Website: ulta-beauty
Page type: delivery-shipping
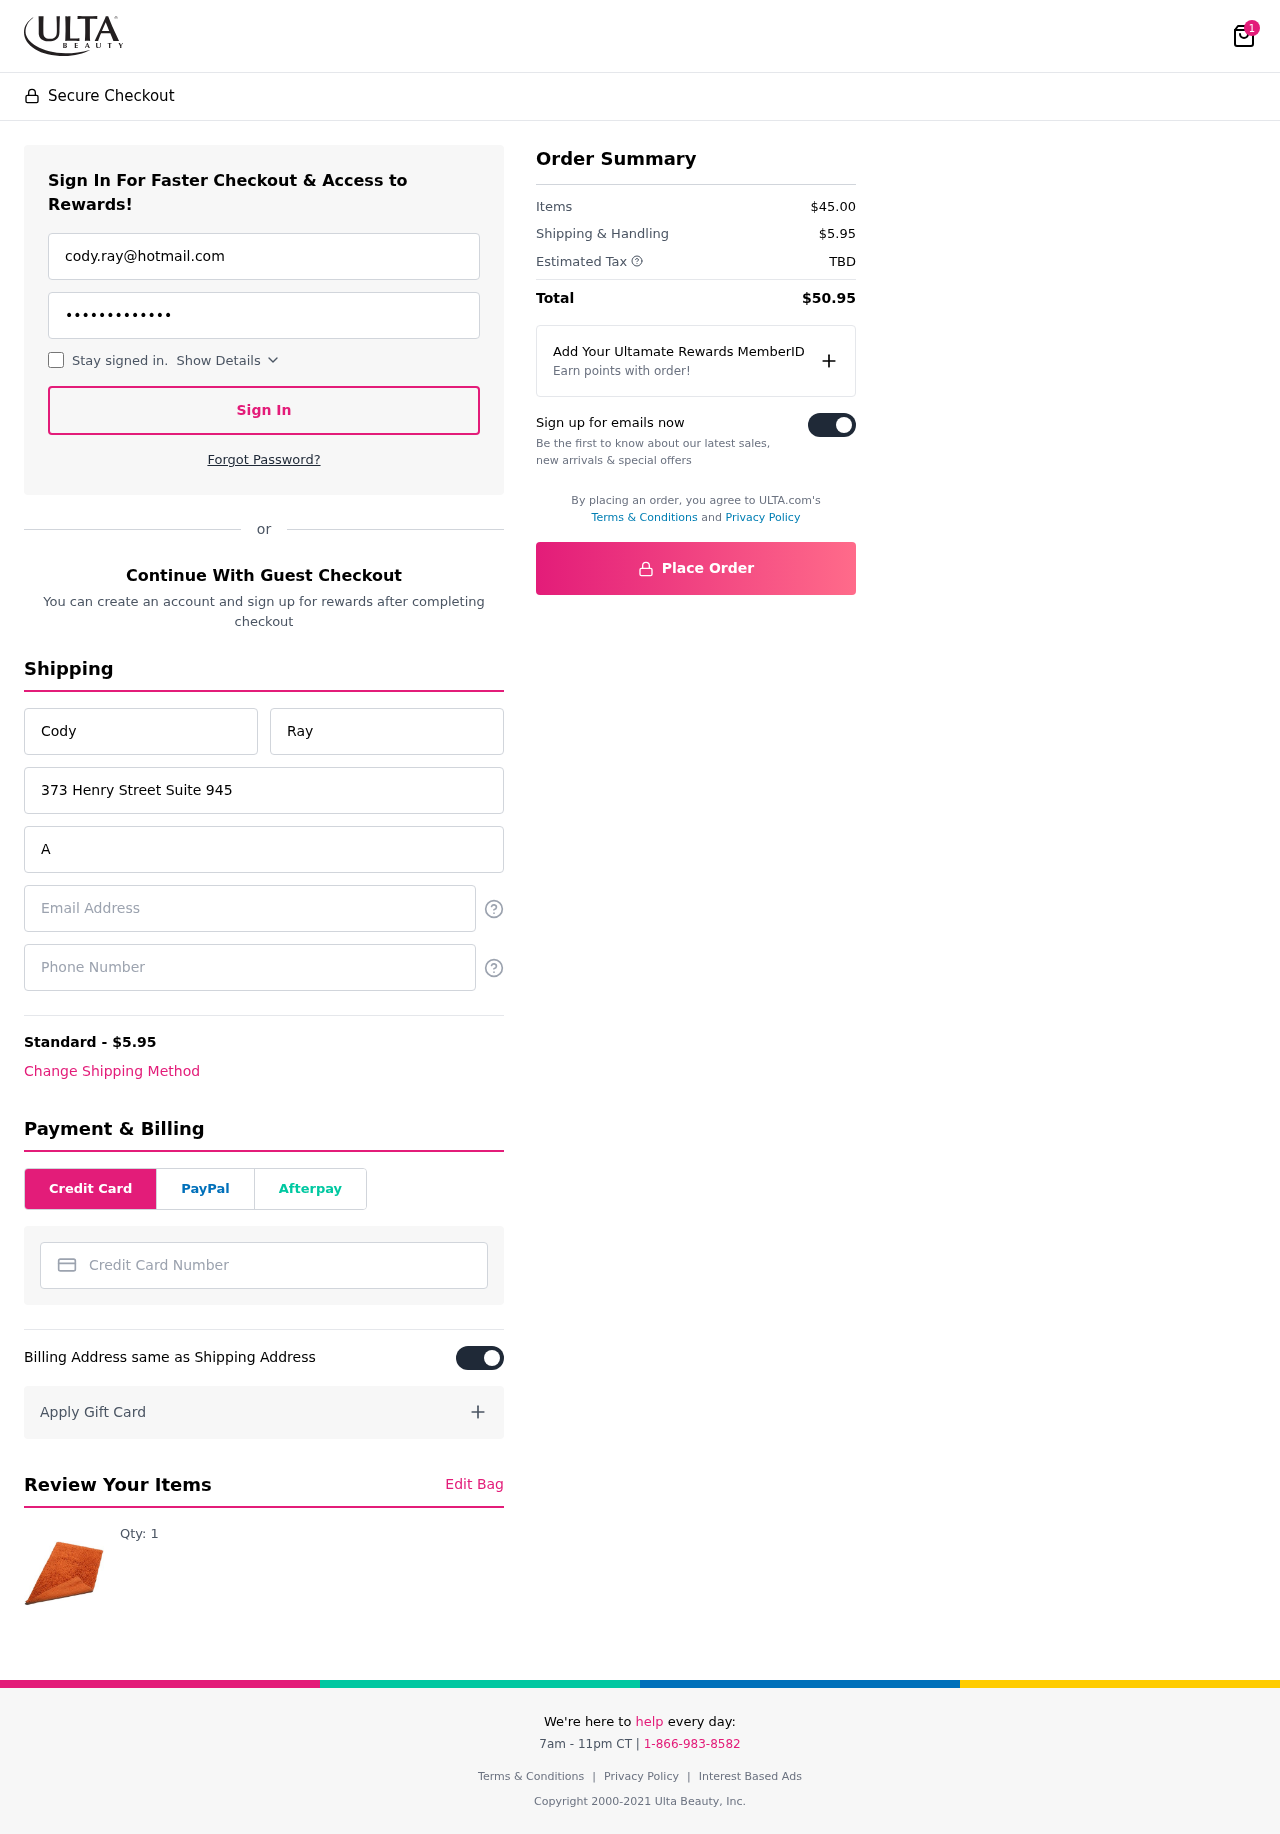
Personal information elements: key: PII_CARD_NUMBER
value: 2283 1173 5560 6241
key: PII_EMAIL
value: cody.ray@hotmail.com
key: PII_EMAIL2
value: cody.ray@hotmail.com
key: PII_FIRSTNAME
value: Cody
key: PII_LASTNAME
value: Ray
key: PII_PHONE
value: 7295509528
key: PII_STREET
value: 373 Henry Street Suite 945
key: PII_STREET2
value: Apt. 119
Product elements: key: PRODUCT1_QUANTITY
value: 1
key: PRODUCT1
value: Qty: 1
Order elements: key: ORDER_NUM_ITEMS
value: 1
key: ORDER_SHIPPING_COST
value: $5.95
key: ORDER_SUBTOTAL
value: $45.00
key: ORDER_TAX
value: TBD
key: ORDER_TOTAL
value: $50.95